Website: macys
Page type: customer-info-address
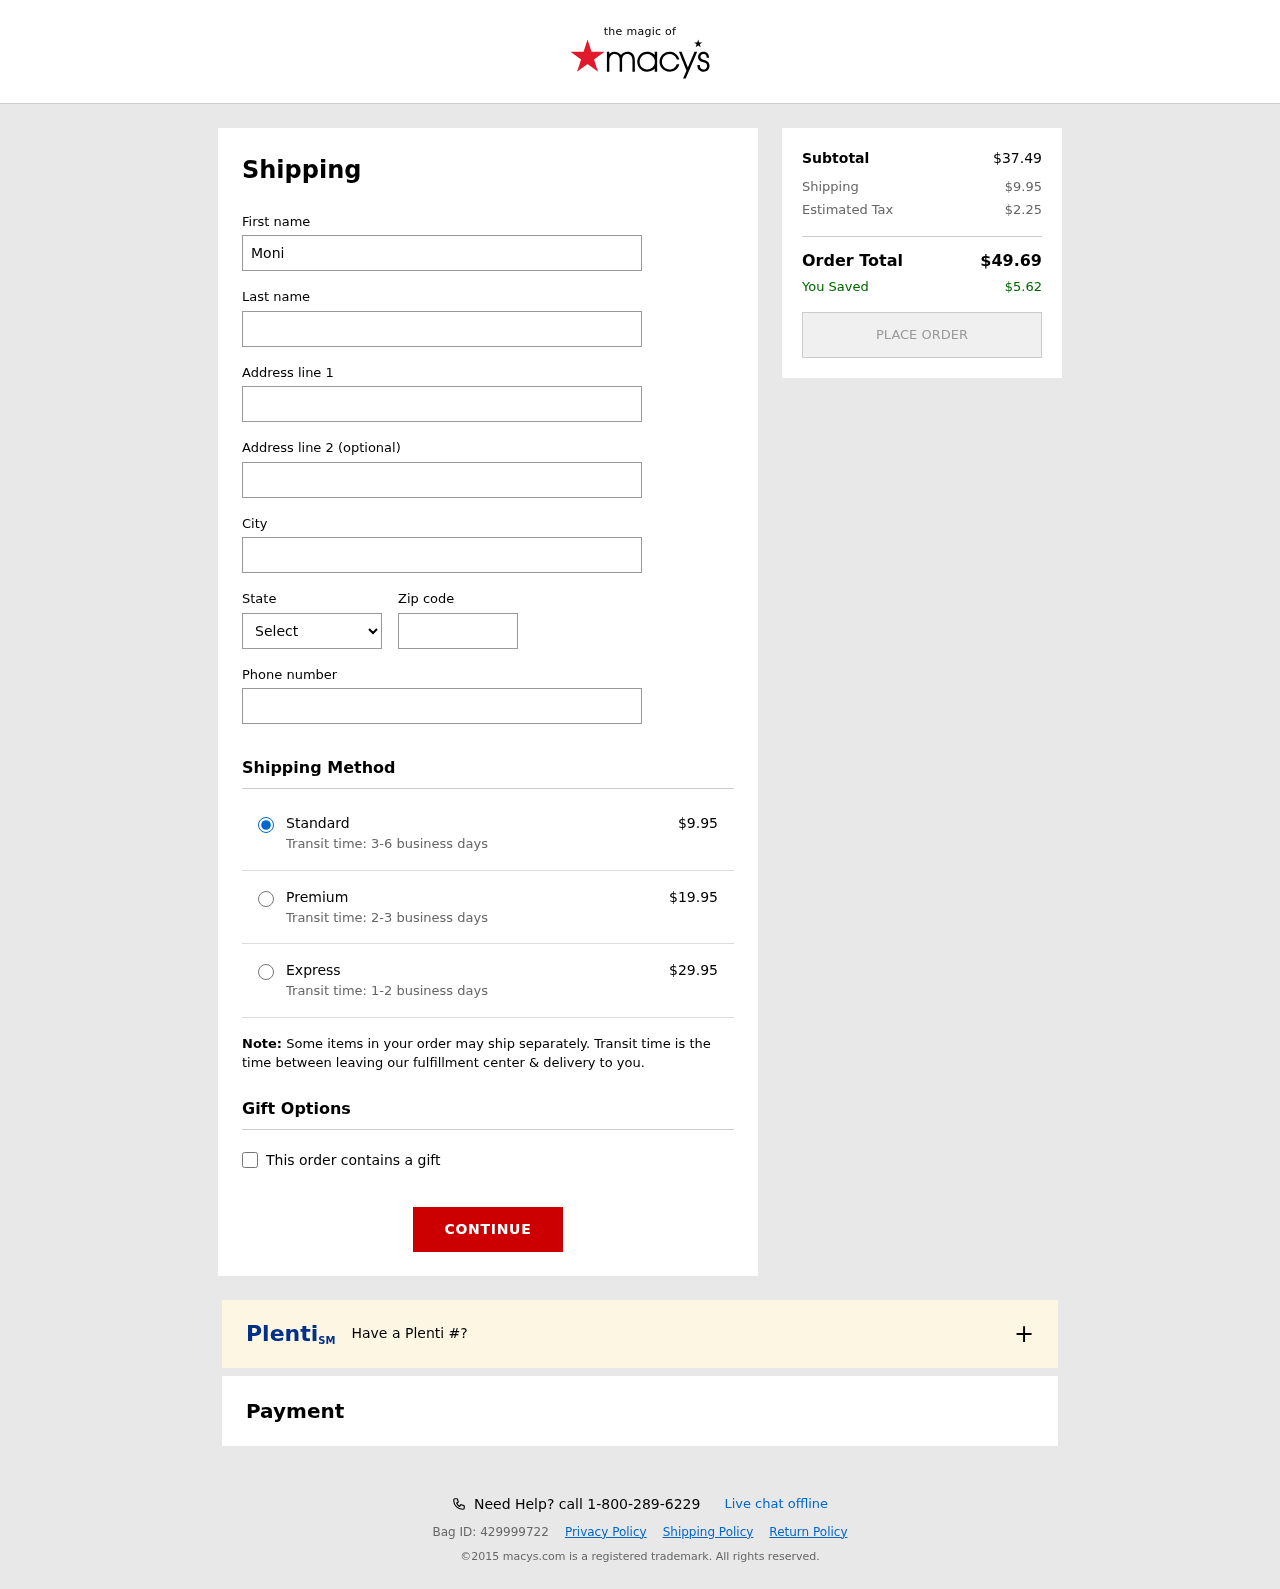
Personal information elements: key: PII_CITY
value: Richardland
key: PII_FIRSTNAME
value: Monica
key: PII_LASTNAME
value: White
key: PII_PHONE
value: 3849790006
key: PII_POSTCODE
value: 60361
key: PII_STATE_ABBR
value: TN
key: PII_STREET
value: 028 Yang Branch
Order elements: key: ORDER_SHIPPING_COST
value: $9.95
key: ORDER_SHIPPING_COST_PREMIUM
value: $19.95
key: ORDER_SHIPPING_COST_EXPRESS
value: $29.95
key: ORDER_SUBTOTAL
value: $37.49
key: ORDER_TAX
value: $2.25
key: ORDER_TOTAL
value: $49.69
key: ORDER_SAVINGS
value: $5.62